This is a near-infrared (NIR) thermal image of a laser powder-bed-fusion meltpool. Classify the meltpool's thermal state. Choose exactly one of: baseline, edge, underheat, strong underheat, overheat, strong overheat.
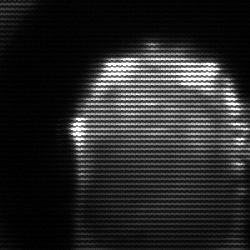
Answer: baseline